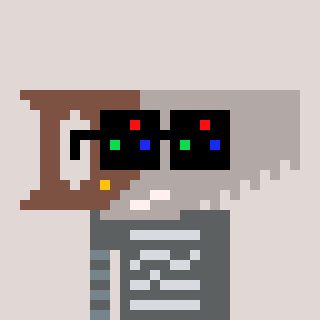
a pixel art character with square black sunglasses, a saw-shaped head and a bluegrey-colored body on a warm background